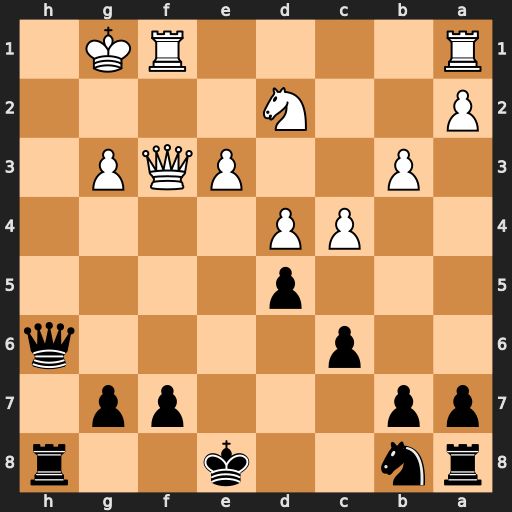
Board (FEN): rn2k2r/pp3pp1/2p4q/3p4/2PP4/1P2PQP1/P2N4/R4RK1
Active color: b
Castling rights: kq
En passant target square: -
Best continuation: Qh2#